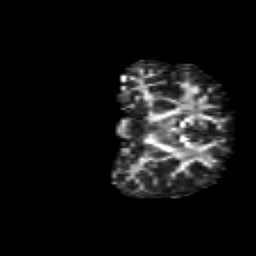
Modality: FA
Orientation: coronal
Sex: female
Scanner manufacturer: siemens
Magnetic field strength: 3 T
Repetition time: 5 s
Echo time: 0.071 s